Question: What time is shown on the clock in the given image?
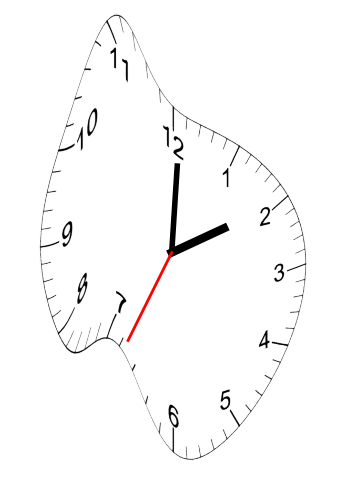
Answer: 02:00:34